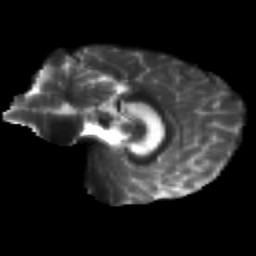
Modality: T2w
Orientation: sagittal
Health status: healthy
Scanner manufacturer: siemens
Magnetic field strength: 3 T
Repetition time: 12 s
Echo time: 0.092 s